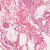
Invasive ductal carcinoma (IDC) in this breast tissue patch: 0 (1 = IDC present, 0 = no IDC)